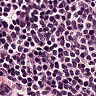
Metastatic tissue present: no